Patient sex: F
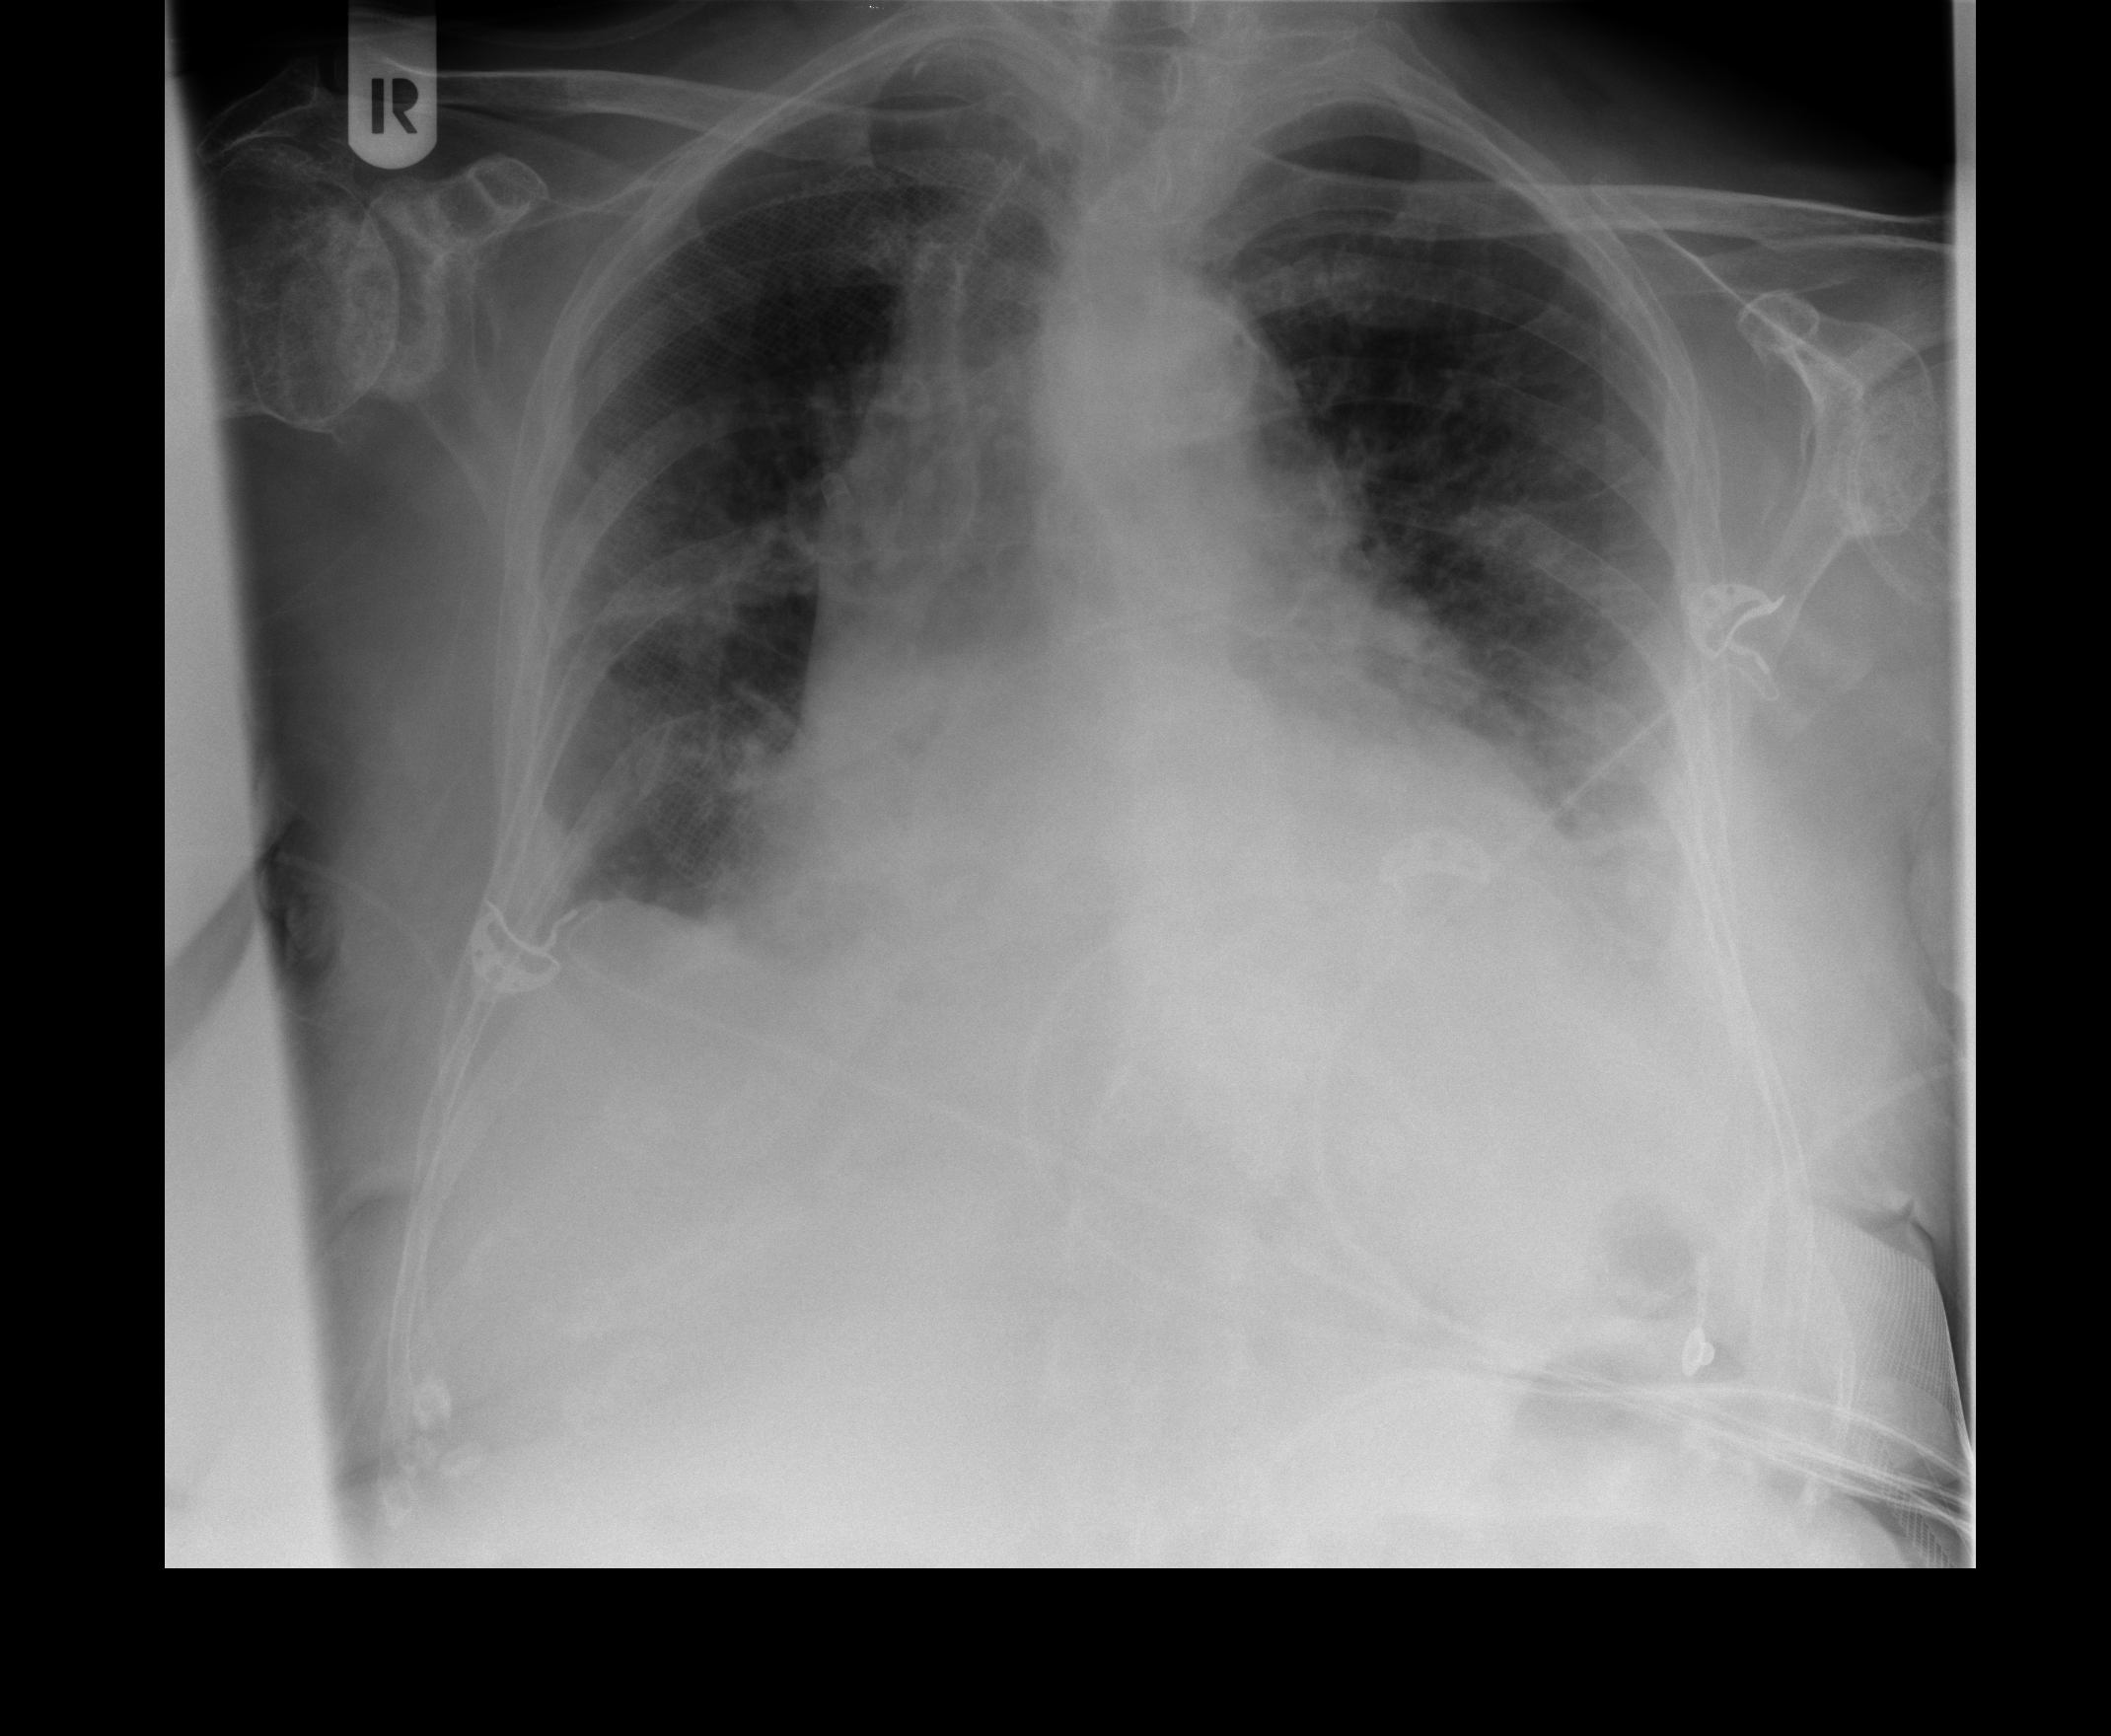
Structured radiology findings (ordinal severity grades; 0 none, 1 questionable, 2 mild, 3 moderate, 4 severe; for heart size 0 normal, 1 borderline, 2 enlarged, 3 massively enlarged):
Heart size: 2
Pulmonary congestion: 0
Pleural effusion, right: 0
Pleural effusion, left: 2
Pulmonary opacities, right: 2
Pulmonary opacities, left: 2
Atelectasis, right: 2
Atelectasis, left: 2